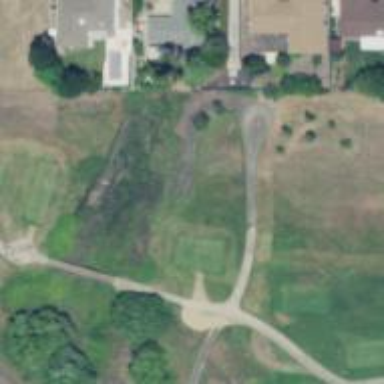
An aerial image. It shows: Path used for both walking and golf.